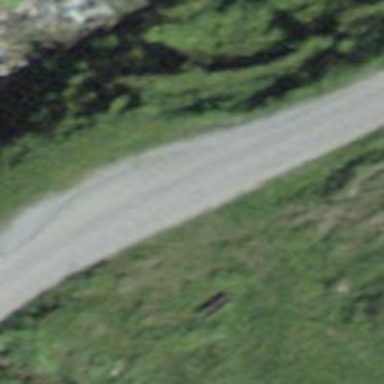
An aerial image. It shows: Bench.